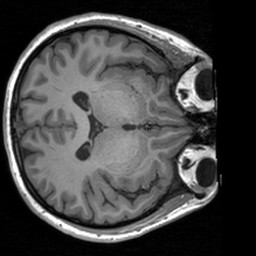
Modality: T1w
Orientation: axial
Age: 21
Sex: female
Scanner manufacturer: siemens
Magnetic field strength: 3 T
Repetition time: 1.9 s
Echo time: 0.00226 s